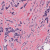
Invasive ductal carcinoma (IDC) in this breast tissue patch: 1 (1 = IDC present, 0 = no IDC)